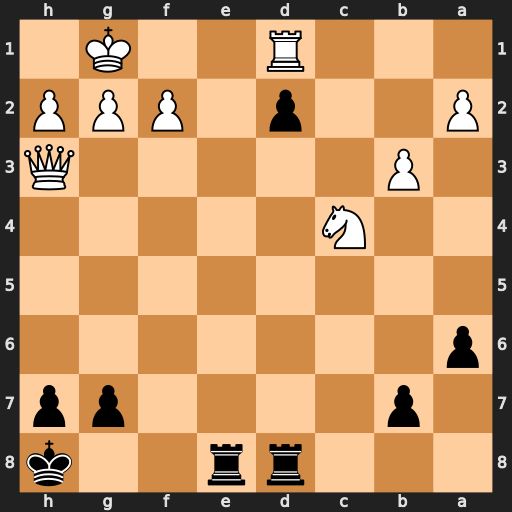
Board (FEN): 3rr2k/1p4pp/p7/8/2N5/1P5Q/P2p1PPP/3R2K1
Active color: b
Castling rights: -
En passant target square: -
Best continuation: Re1+ Rxe1 dxe1=Q#